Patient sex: M
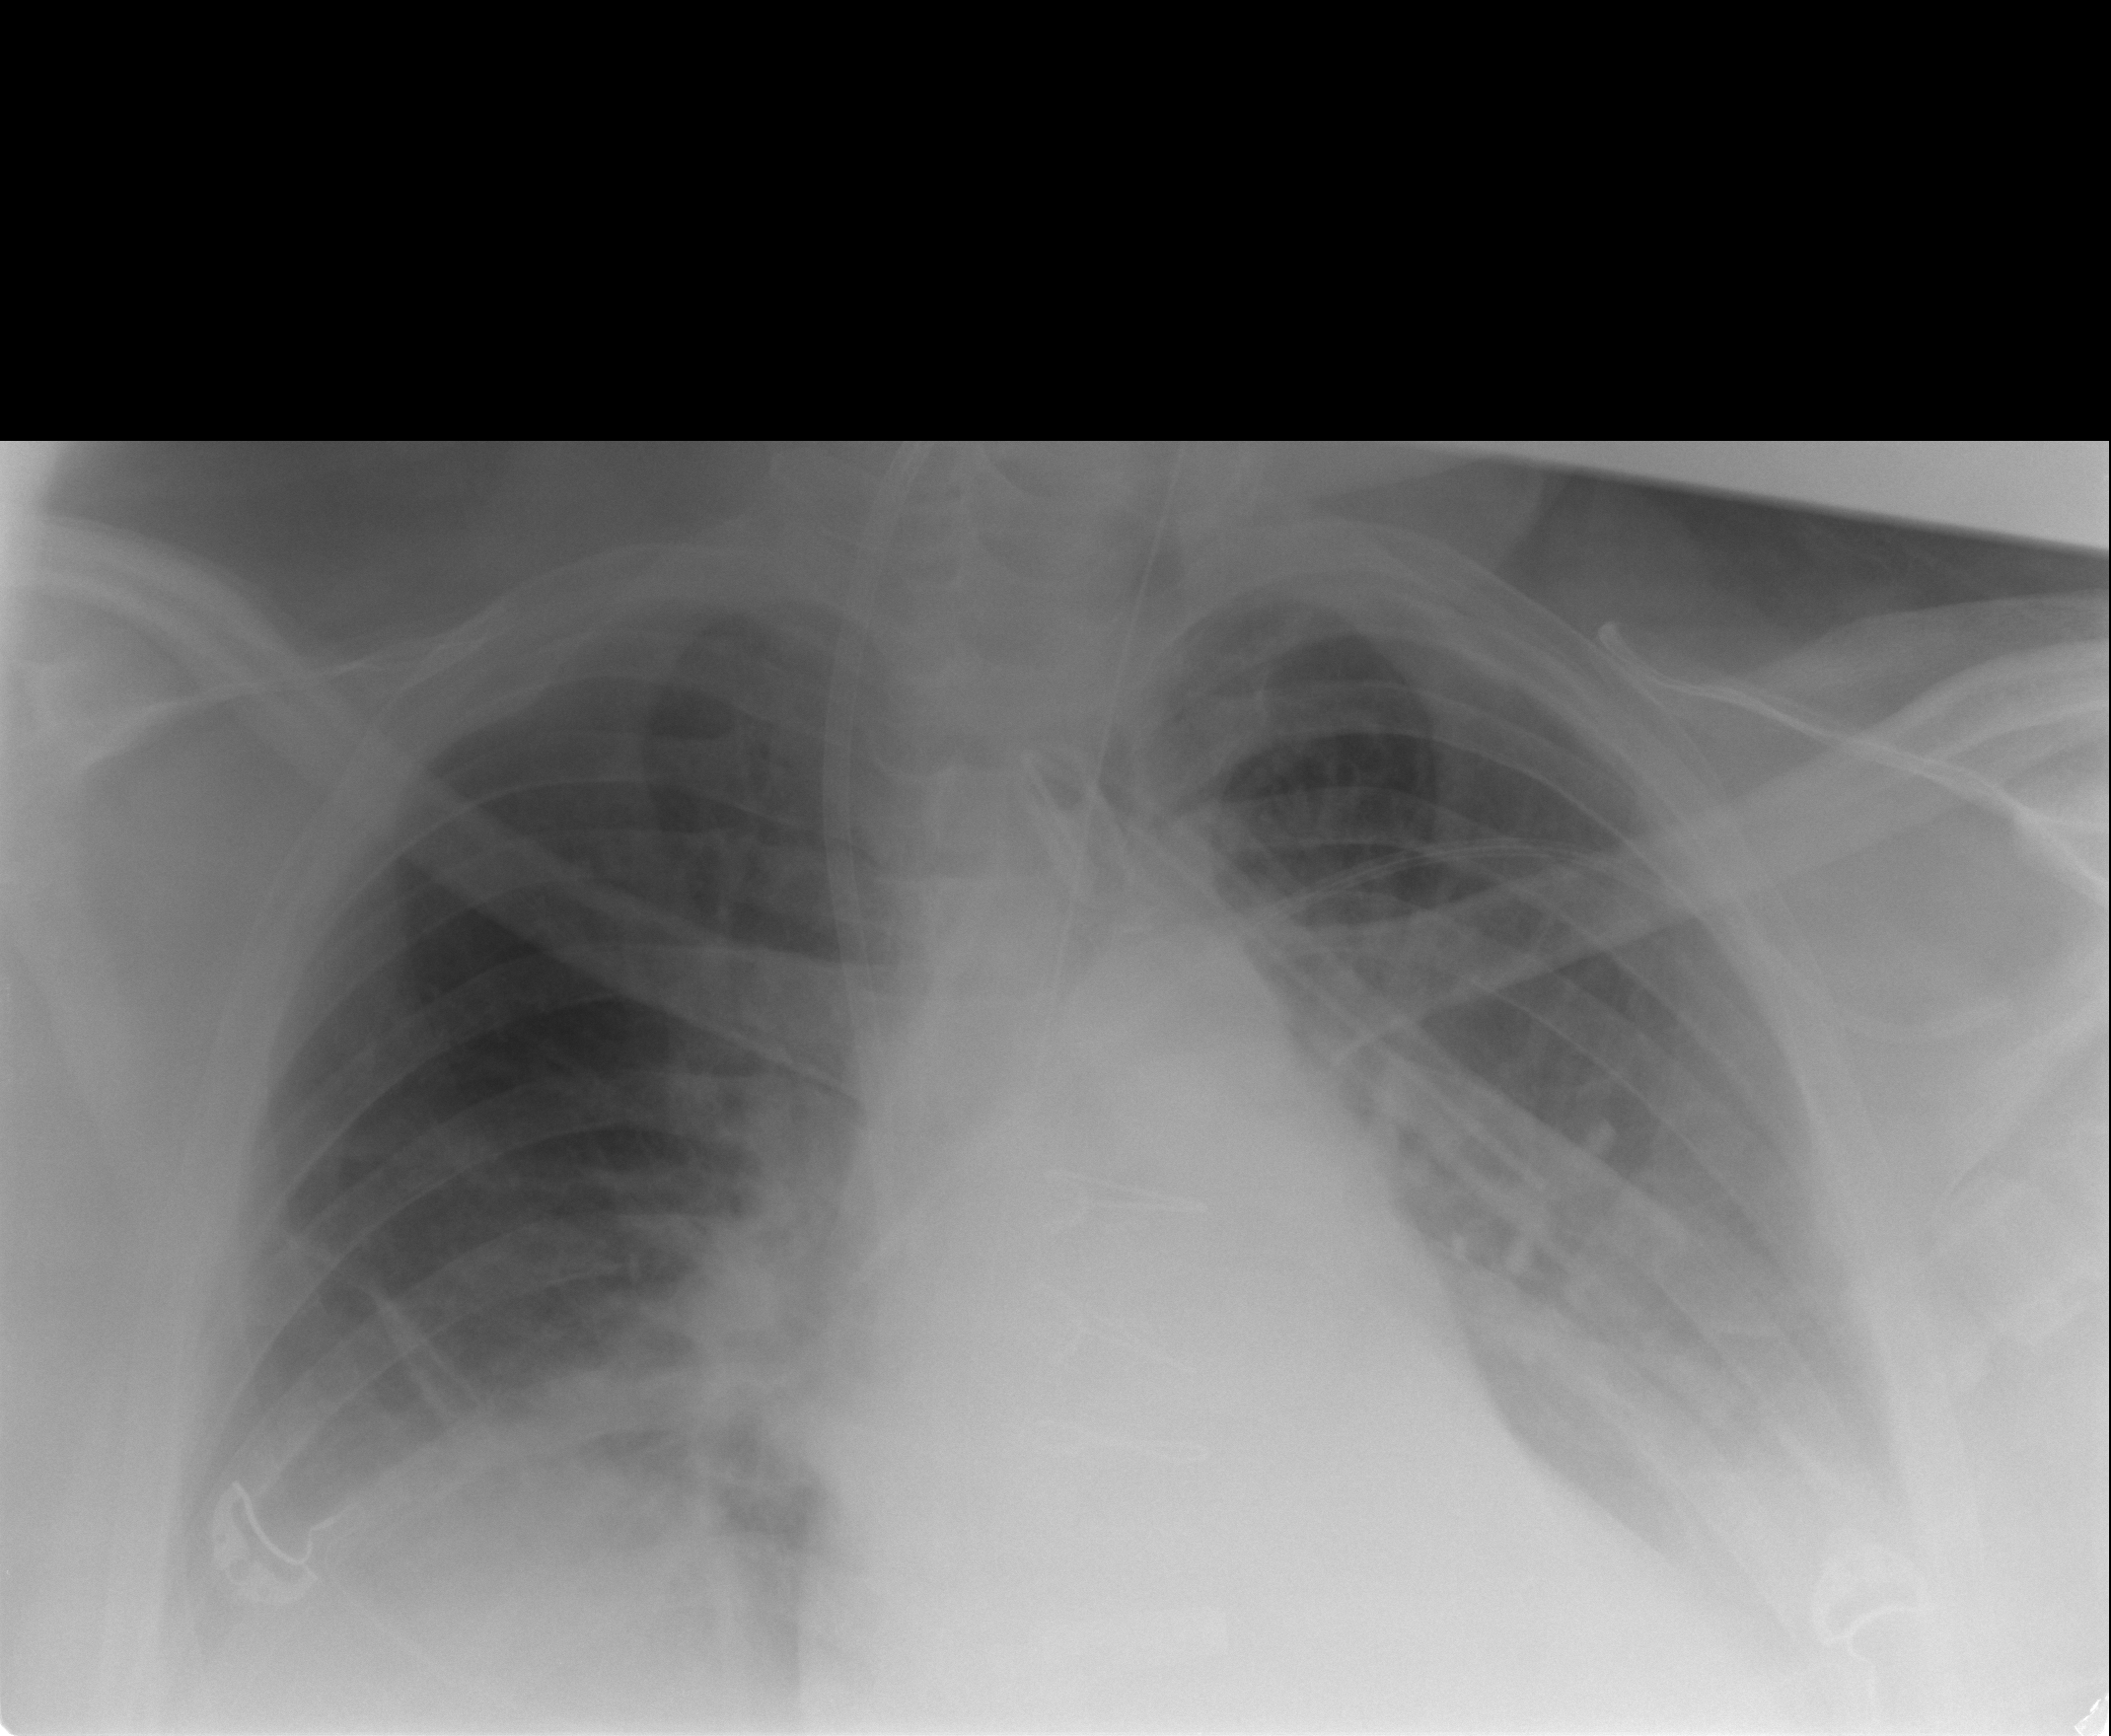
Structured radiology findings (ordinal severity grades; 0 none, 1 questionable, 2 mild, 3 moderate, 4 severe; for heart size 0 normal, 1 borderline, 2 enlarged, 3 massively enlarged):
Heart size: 2
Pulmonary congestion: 0
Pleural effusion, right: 2
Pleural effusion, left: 3
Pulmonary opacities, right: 0
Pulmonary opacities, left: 0
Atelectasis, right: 2
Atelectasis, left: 2